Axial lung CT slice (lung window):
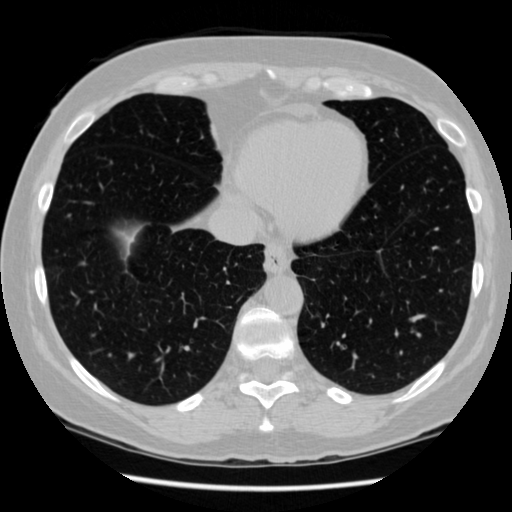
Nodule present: no